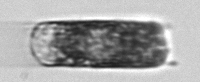
Label: Hemiaulus